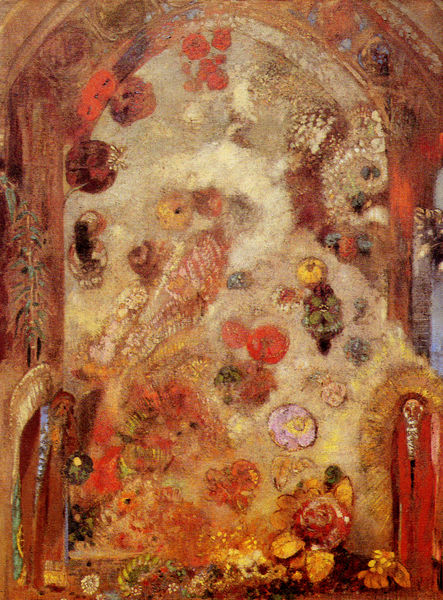
Titel: The Window
Künstler: Odilon Redon
Standort: Paris
Institution: (Privatsammlung)
Schlagwörter: blau, blätter, flügel, gemälde, mann, vogel, wolken, aquarell, frauen, gelb, grün, menschen, blumen, braun, bunt, fenster, frankreich, frau, grau, kleid, männer, orange, schmuck, stuhl, weiss, blüten, obst, rot, beige, malerei, muster, ornament, rock, symbolismus, wand, kleidung, stein, öl, kirche, figur, gewand, gold, haare, stoff, person, pflanze, pflanzen, rosa, oval, rund, engel, früchte, apfel, bogen, zwei, warm, abstrakt, farben, modern, lila, nebel, blümchen, figuren, luft, thron, jugendstil, glanz, dekor, floral, verzierung, besch, klimt, tor, abstrahiert, punkte, verfall, gewölbe, durchblick, torbogen, strahlen, schweben, wolkig, kreise, tupfen, pfau, schimmel, altar, flecken, portal, heiligenschein, skelett, apokalypse, christlich, vision, fabelwesen, erscheinung, baldachin, blumenschmuck, heilige, fresko, golden, geln, anbetung, illusion, fresco, fische, aureole, chagall, andachtsbild, indianer, kandinski, essensreste, gabriel, chagal, pfauen, redon, totenköpfe, grauwerte, gelg, büsser, odilon redon, verschimmelt, strahelen, judengstil, kleids